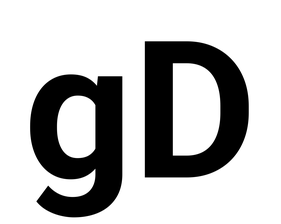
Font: Roboto_Bold